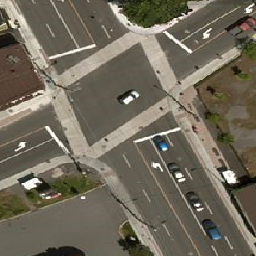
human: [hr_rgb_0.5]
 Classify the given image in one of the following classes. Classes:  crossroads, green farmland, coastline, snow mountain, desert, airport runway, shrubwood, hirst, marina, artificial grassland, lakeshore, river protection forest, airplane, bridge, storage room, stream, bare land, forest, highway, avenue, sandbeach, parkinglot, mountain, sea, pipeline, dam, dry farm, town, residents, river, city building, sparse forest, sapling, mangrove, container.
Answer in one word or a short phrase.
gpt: crossroads